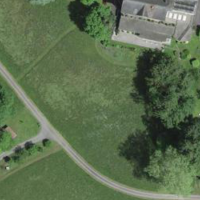
EUNIS habitat code: 55
Species observed at this site:
Salvia pratensis